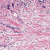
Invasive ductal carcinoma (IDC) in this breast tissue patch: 1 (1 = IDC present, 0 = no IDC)